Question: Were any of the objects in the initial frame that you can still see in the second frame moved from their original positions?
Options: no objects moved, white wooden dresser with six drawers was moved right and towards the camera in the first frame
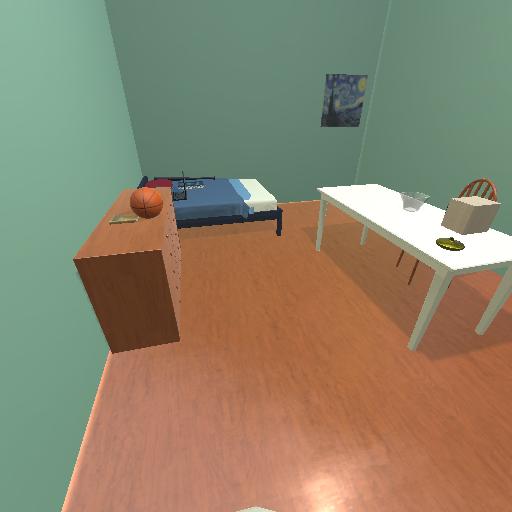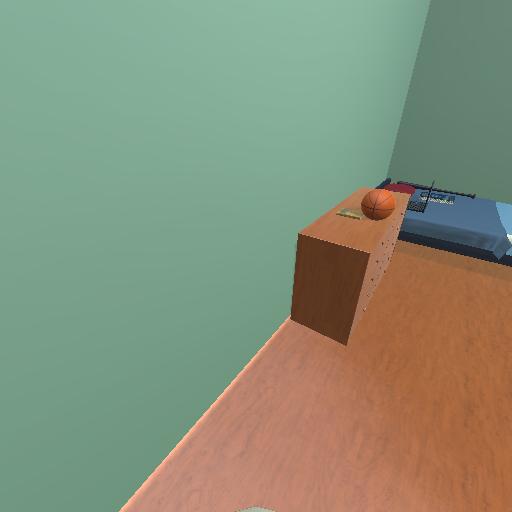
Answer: no objects moved